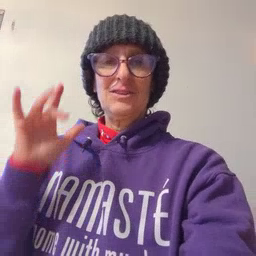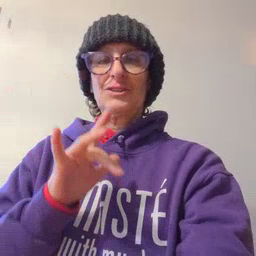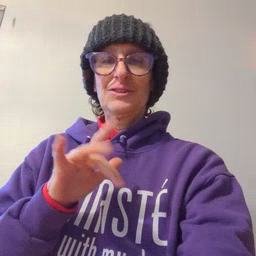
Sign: touch